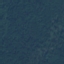
Land use / land cover class: Forest